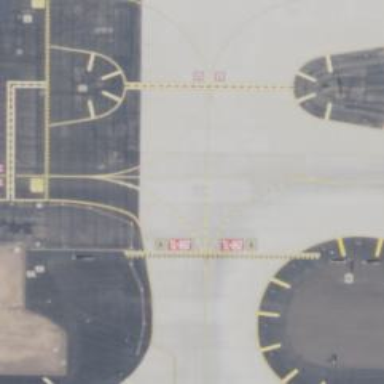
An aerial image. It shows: Image of taxiway at airport.